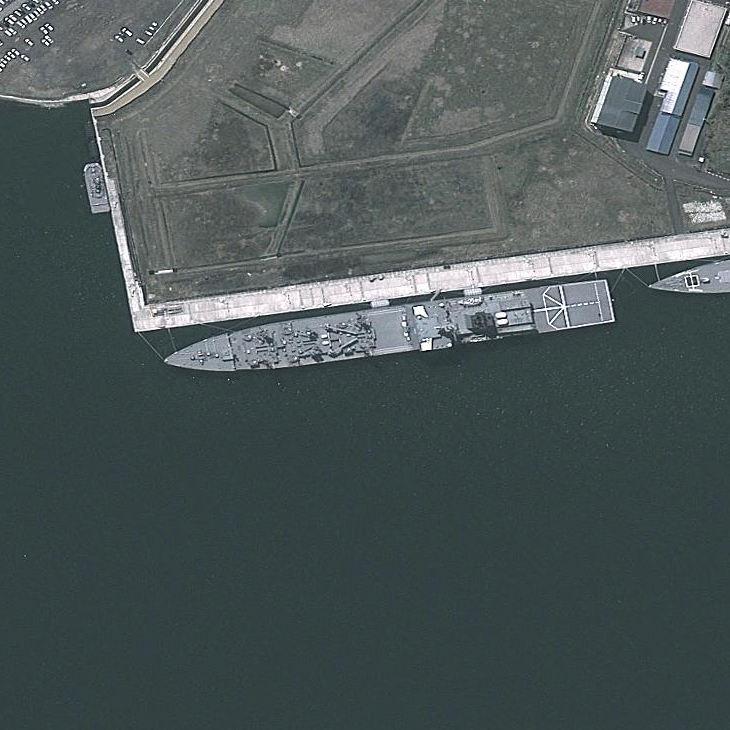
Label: cruiser